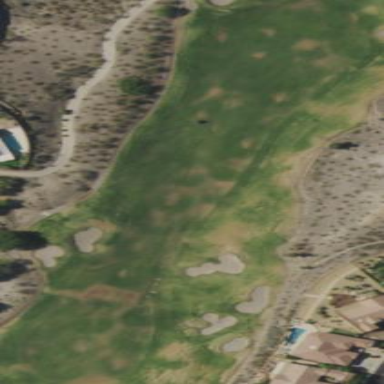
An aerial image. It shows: Grassy area designated as golf fairway.